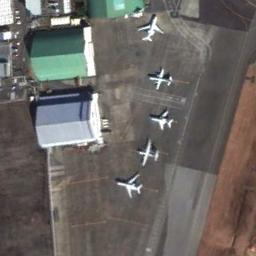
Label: airplane